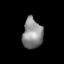
Tissue: lung
Cell type: Epithelial cells
Senescence score: 0.1837
Nuclear area (px): 589
Mean DAPI intensity: 139.073